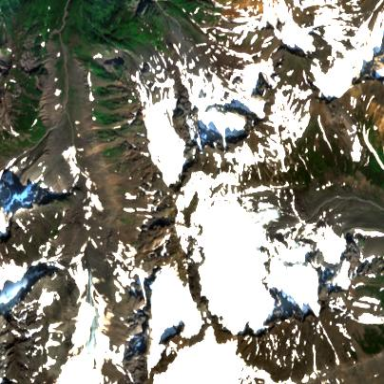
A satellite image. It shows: Stunning view of glacier.